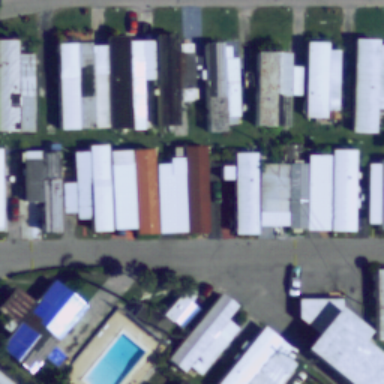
Many mobile homes arranged in lines in the mobile home park .